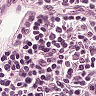
Metastatic tissue present: no